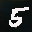
Label: 5